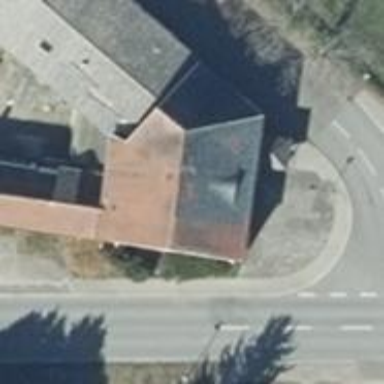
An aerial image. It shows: Restaurant.